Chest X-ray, PA view. Patient: 75 years old, sex M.
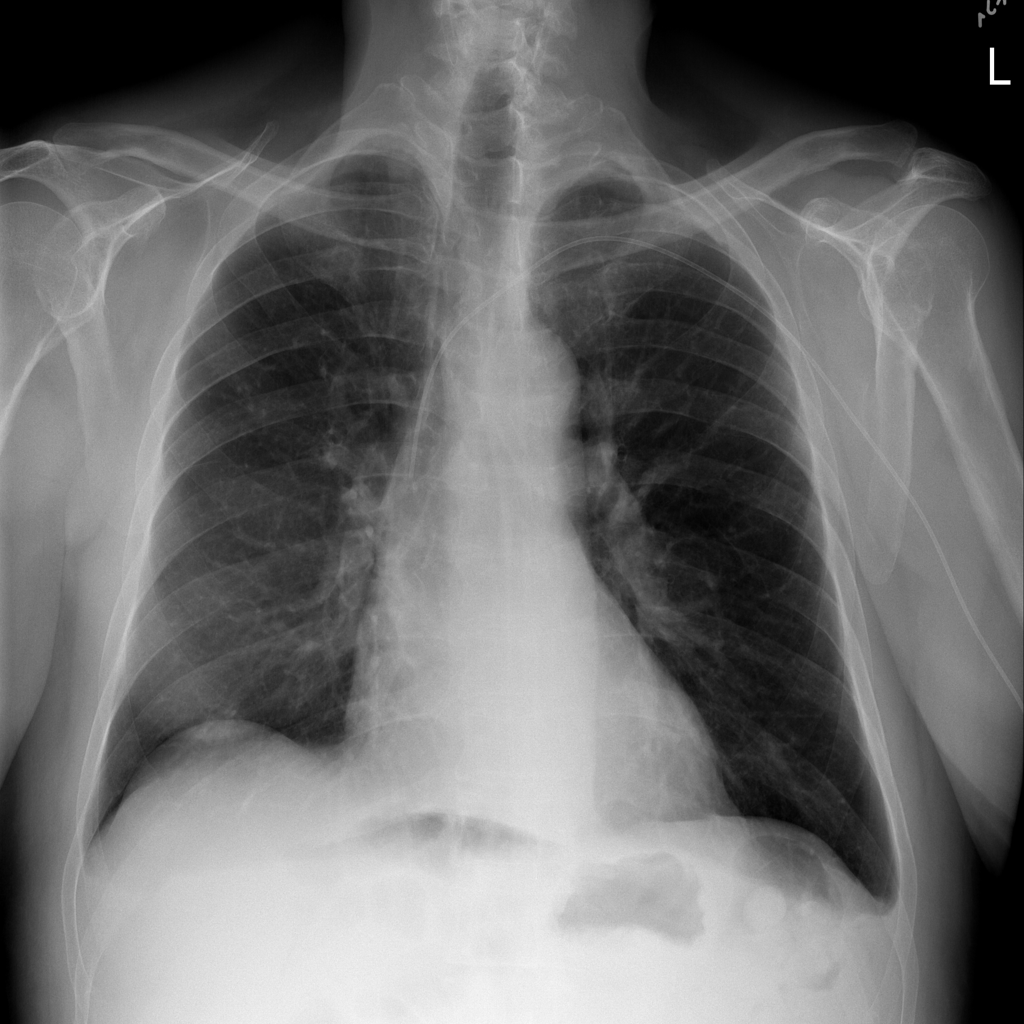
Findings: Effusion